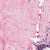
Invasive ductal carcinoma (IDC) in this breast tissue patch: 0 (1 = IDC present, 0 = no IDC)